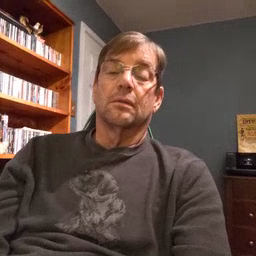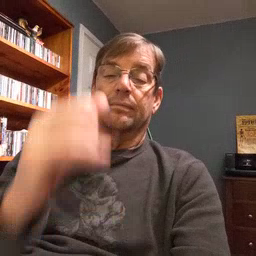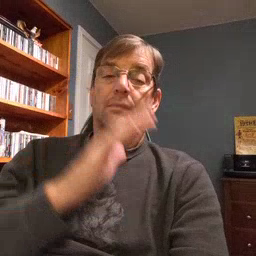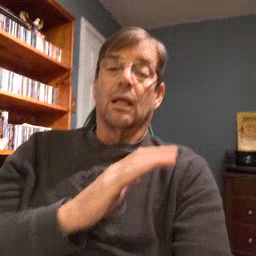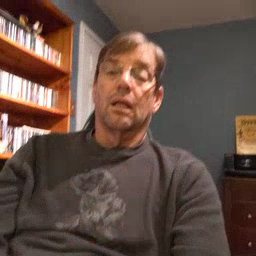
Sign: man